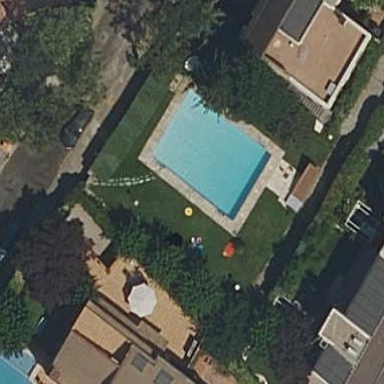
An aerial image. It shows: Swimming pool area designated for leisure and sports activities.